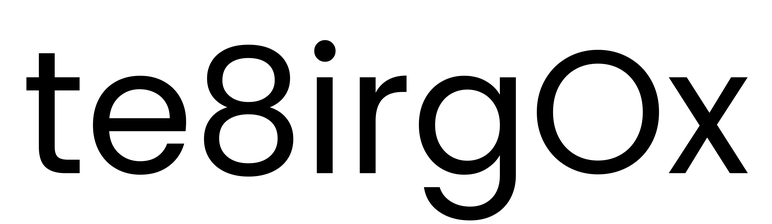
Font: Poppins-Regular